Question: I'm simply trying to display a textarea control inside a Twitter Bootstrap tab pane. I want the textarea to span the entire width of the tab pane, so I've added the 'row-fluid' class to it. This works, but there seems to be some additional padding added to the textarea, causing a nasty horizontal scrollbar to show across the tab pane.
Here's a screenshot to demonstrate what I mean:

<URL>.
How can I get rid of the scrollbar?
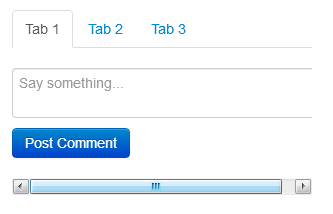
Answer: Just remove (or if not possible, override) the 'overflow:auto;' on the '<div>' with the class '.tabcontent', e.g.
'''
div.tab-content {
overflow:visible;
}
'''
<URL>